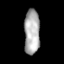
Tissue: lung
Cell type: Epithelial cells
Senescence score: 0.1828
Nuclear area (px): 686
Mean DAPI intensity: 173.37